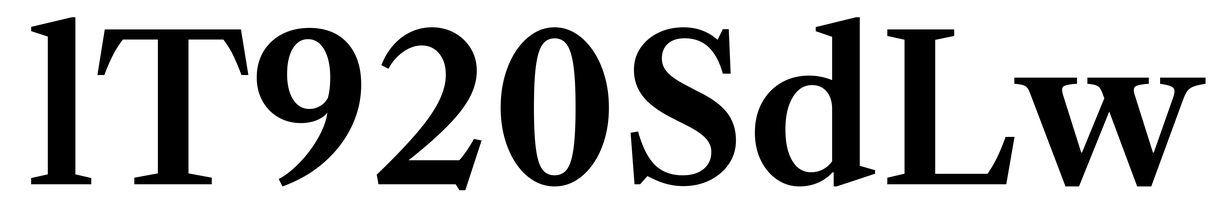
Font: LibreCaslonText_SemiBold